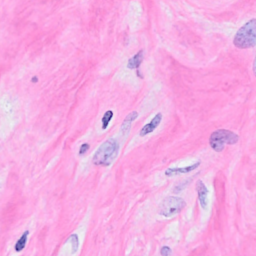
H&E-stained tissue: Breast